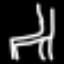
Label: chair